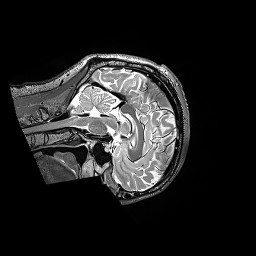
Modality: T2w
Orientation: sagittal
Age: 34
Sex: male
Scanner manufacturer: siemens
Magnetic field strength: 3 T
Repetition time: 3.2 s
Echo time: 0.564 s